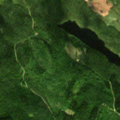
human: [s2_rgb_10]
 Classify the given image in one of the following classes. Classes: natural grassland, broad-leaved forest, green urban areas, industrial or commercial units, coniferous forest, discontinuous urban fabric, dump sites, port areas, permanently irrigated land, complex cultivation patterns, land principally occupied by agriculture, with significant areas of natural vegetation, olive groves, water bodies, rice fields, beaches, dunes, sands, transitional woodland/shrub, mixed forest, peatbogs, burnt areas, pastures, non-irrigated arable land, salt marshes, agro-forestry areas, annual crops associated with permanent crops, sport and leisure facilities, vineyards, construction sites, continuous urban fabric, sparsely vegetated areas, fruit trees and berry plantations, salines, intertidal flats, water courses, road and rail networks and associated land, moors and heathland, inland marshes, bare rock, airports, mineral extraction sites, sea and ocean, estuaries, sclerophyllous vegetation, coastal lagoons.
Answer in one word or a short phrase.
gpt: coniferous forest, mixed forest